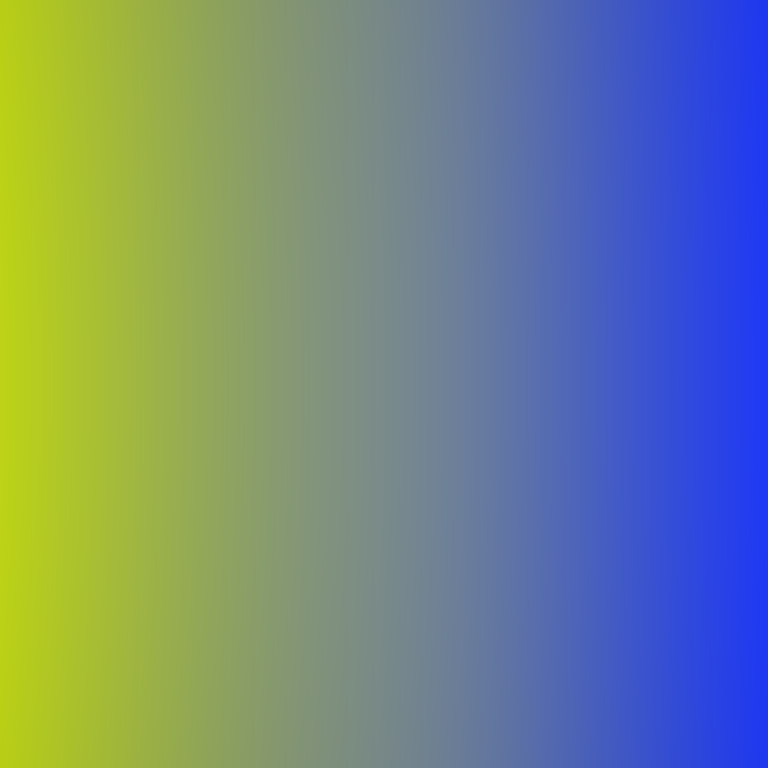
Abstract light effect, smooth gradient from yellow to blue, calm atmosphere, soft blend, no room, no furniture, no objects.